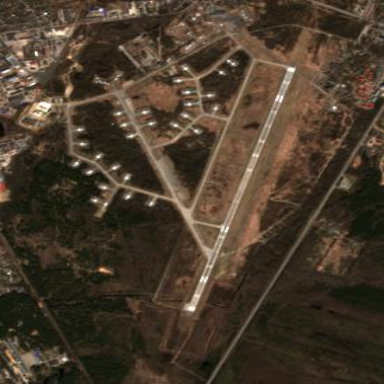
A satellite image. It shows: Aerodrome that serves as both military and public airport.